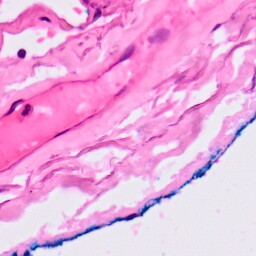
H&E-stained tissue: Lung